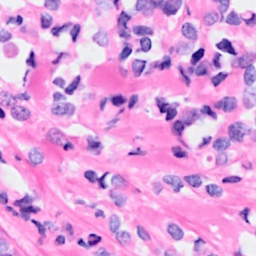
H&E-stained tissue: Breast